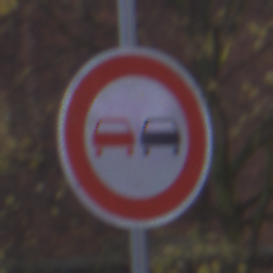
Verkehrszeichen: Ueberholverbot
Umgebung: Outdoor, Urban
Tageszeit: SunriseSunset
Wetter: Clear
Licht: Natural
Jahreszeit: NotSpecified
Kontrast: MediumContrast